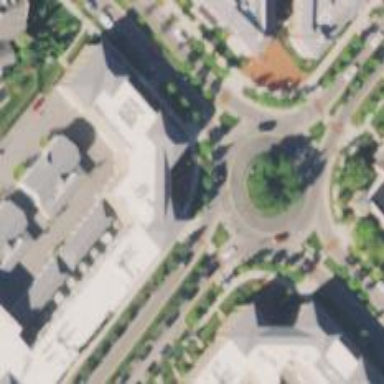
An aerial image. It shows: Roundabout on trunk highway.